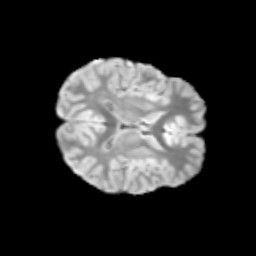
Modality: T2w
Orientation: axial
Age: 12
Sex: male
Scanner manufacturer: siemens
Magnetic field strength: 3 T
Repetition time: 3.8 s
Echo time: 0.07 s